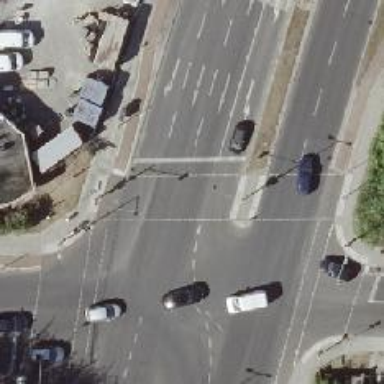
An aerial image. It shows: Footway crossing with traffic signals and island in the middle.